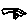
Label: zigzag